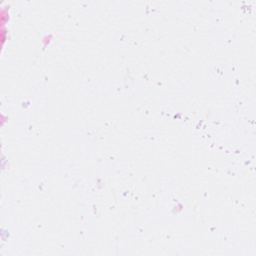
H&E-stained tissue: Breast